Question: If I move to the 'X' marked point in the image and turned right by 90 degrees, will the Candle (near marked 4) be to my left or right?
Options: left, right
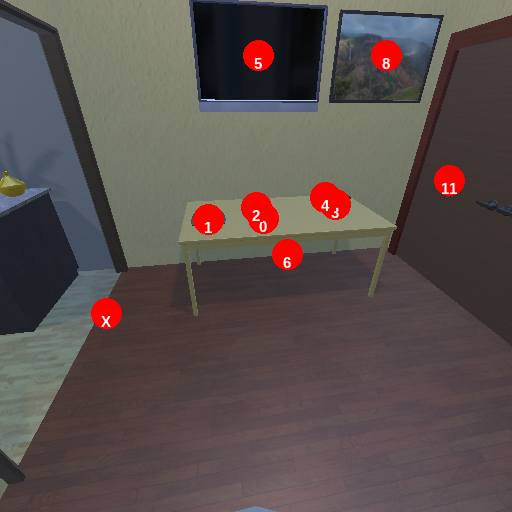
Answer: left